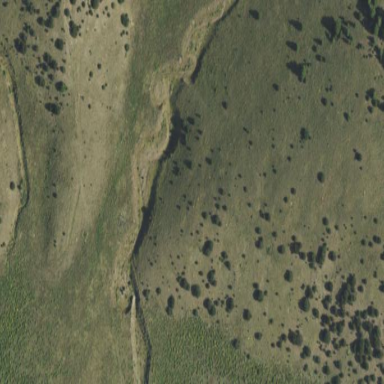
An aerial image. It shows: Scrub vegetation with evergreen needle-leaved trees around.